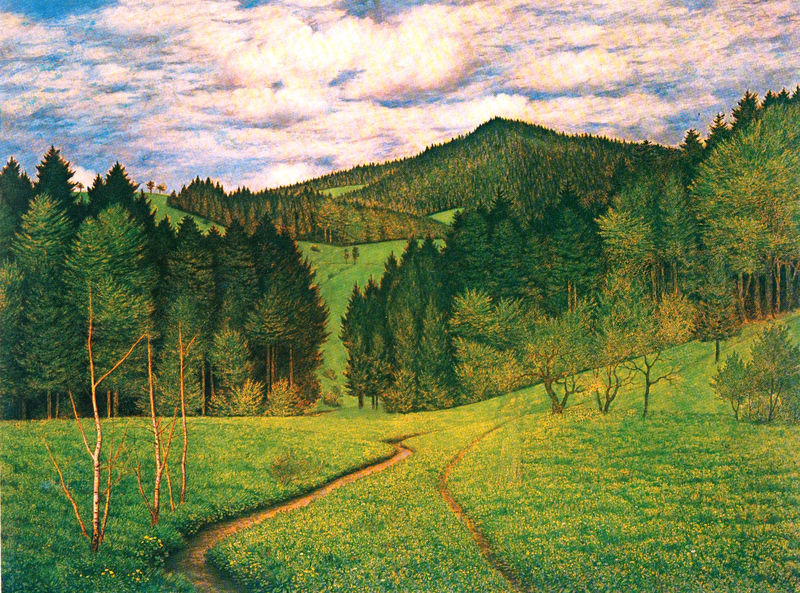
Titel: Haushamer Frühlingslandschaft
Künstler: Karl Haider
Standort: München
Institution: Neue Pinakothek
Schlagwörter: baum, berg, blau, blätter, himmel, laub, weiß, wolken, baumstämme, bäume, gelb, grün, landschaft, ocker, äste, blume, blumen, braun, hell, licht, orange, schwarz, strasse, ausblick, blüten, gras, rasen, weg, wiese, wolke, beige, weit, baumstamm, birke, birken, feld, hügel, natur, stamm, weide, zweige, busch, büsche, gebüsch, pfad, sonne, trampelpfad, wege, wiesen, rosa, tal, wald, anhöhe, bewölkt, hellblau, löwenzahn, sommer, acker, feldweg, spuren, berge, gebirge, gipfel, hang, aue, dunkelgrün, hellgrün, tag, landschaftsmalerei, berglandschaft, herbst, naiv, hügellandschaft, spur, tannen, stämme, abendrot, blumenwiese, frühling, blühen, stangen, weiden, wandern, alpen, wälder, lichtung, stilisiert, tanne, sonnig, senkrecht, kurve, buchen, laubwald, gehölz, nadelbäume, fichten, tannenwald, nadelwald, apfelbaum, freundlich, eichen, wiesenblumen, obstbaum, bewaldet, wals, pfade, pointillismus, schwarzwald, mischwald, wander, agvarell, baumruinen, einzeln, ge st, kahrle bäumetal, kal, mittelgebirge, nadelgehölz, pintillismus, nadelwand